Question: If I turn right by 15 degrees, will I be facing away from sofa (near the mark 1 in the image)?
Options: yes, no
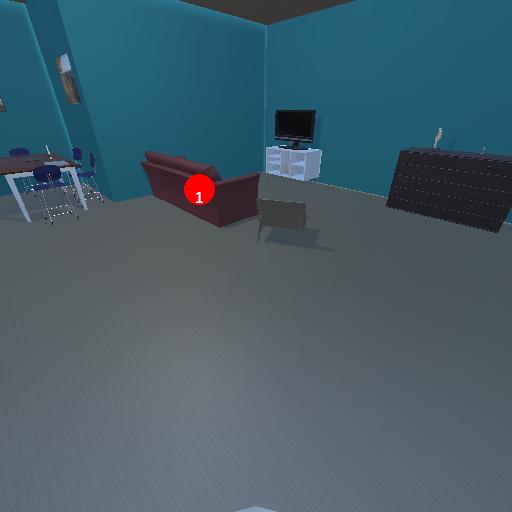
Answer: yes